Question: I'm trying to use Worklight Analytics features for App. I have separated servers for analytics and worklight console.
I have tried the configuring of analytics in 3 way:
1. in worklight.properties: wl.analytics.logs.forward=true
wl.analytics.url=http://[host]:[port]/analytics/data
2. in initOptions.js: {
analytics: {enable: true, url: 'http://[host]:[port]/analytics/data'}
}
3. in server's config: <jndi name="[context]/wl.analytics.url" value="http://[host]:[port]/analytics/data" />
<jndi name="[context]/wl.analytics.logs.forward" value="true" />
Operational Analytics page has not data.

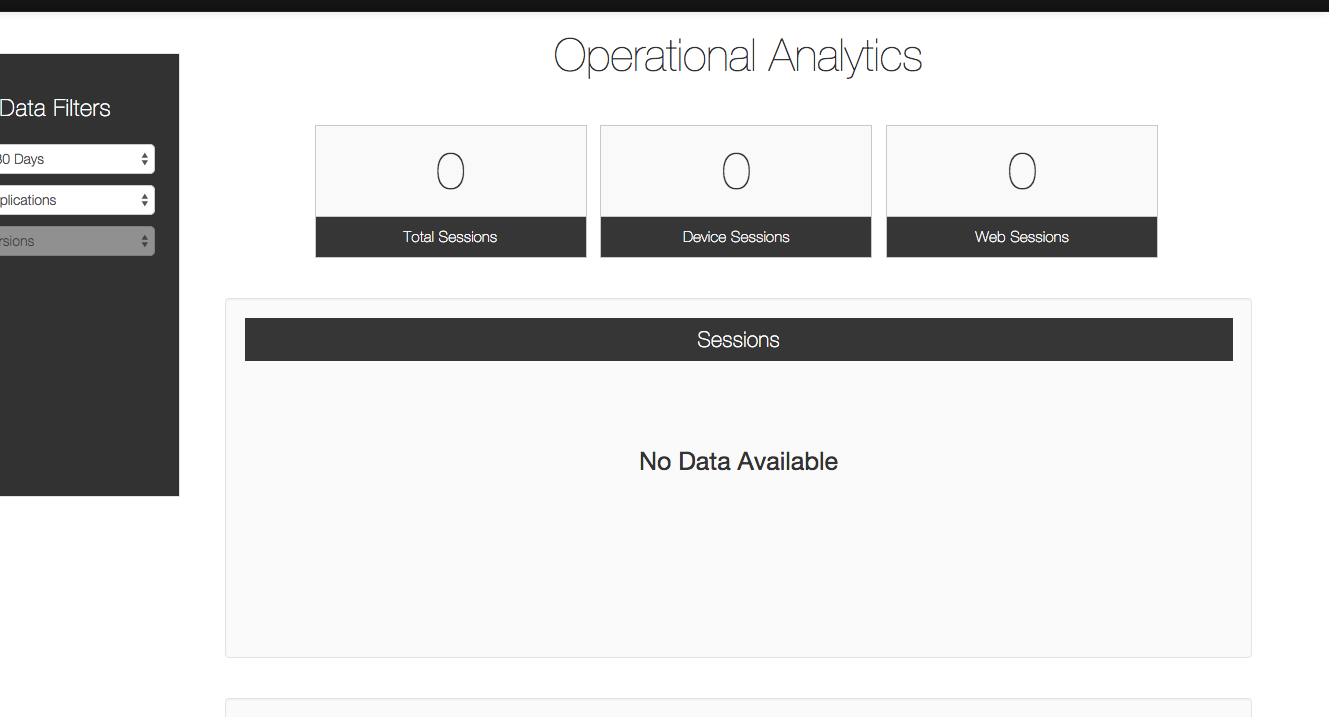
Answer: Actually problem is related to queues. If you want to have results right away also consider adding this, as jndi properties in worklight server config (in case of Liberty):
'''
<jndiEntry jndiName="wl.analytics.queues" value='"1"'/>
<jndiEntry jndiName="wl.analytics.queue.size" value='"0"'/>
'''